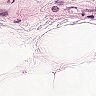
Metastatic tissue present: no